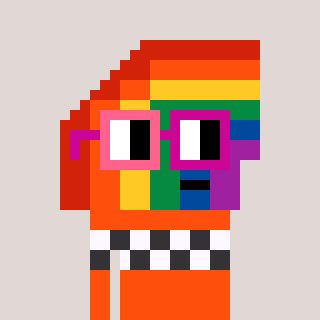
a pixel art character with square pink and red glasses, a rainbow-shaped head and a orange-colored body on a warm background